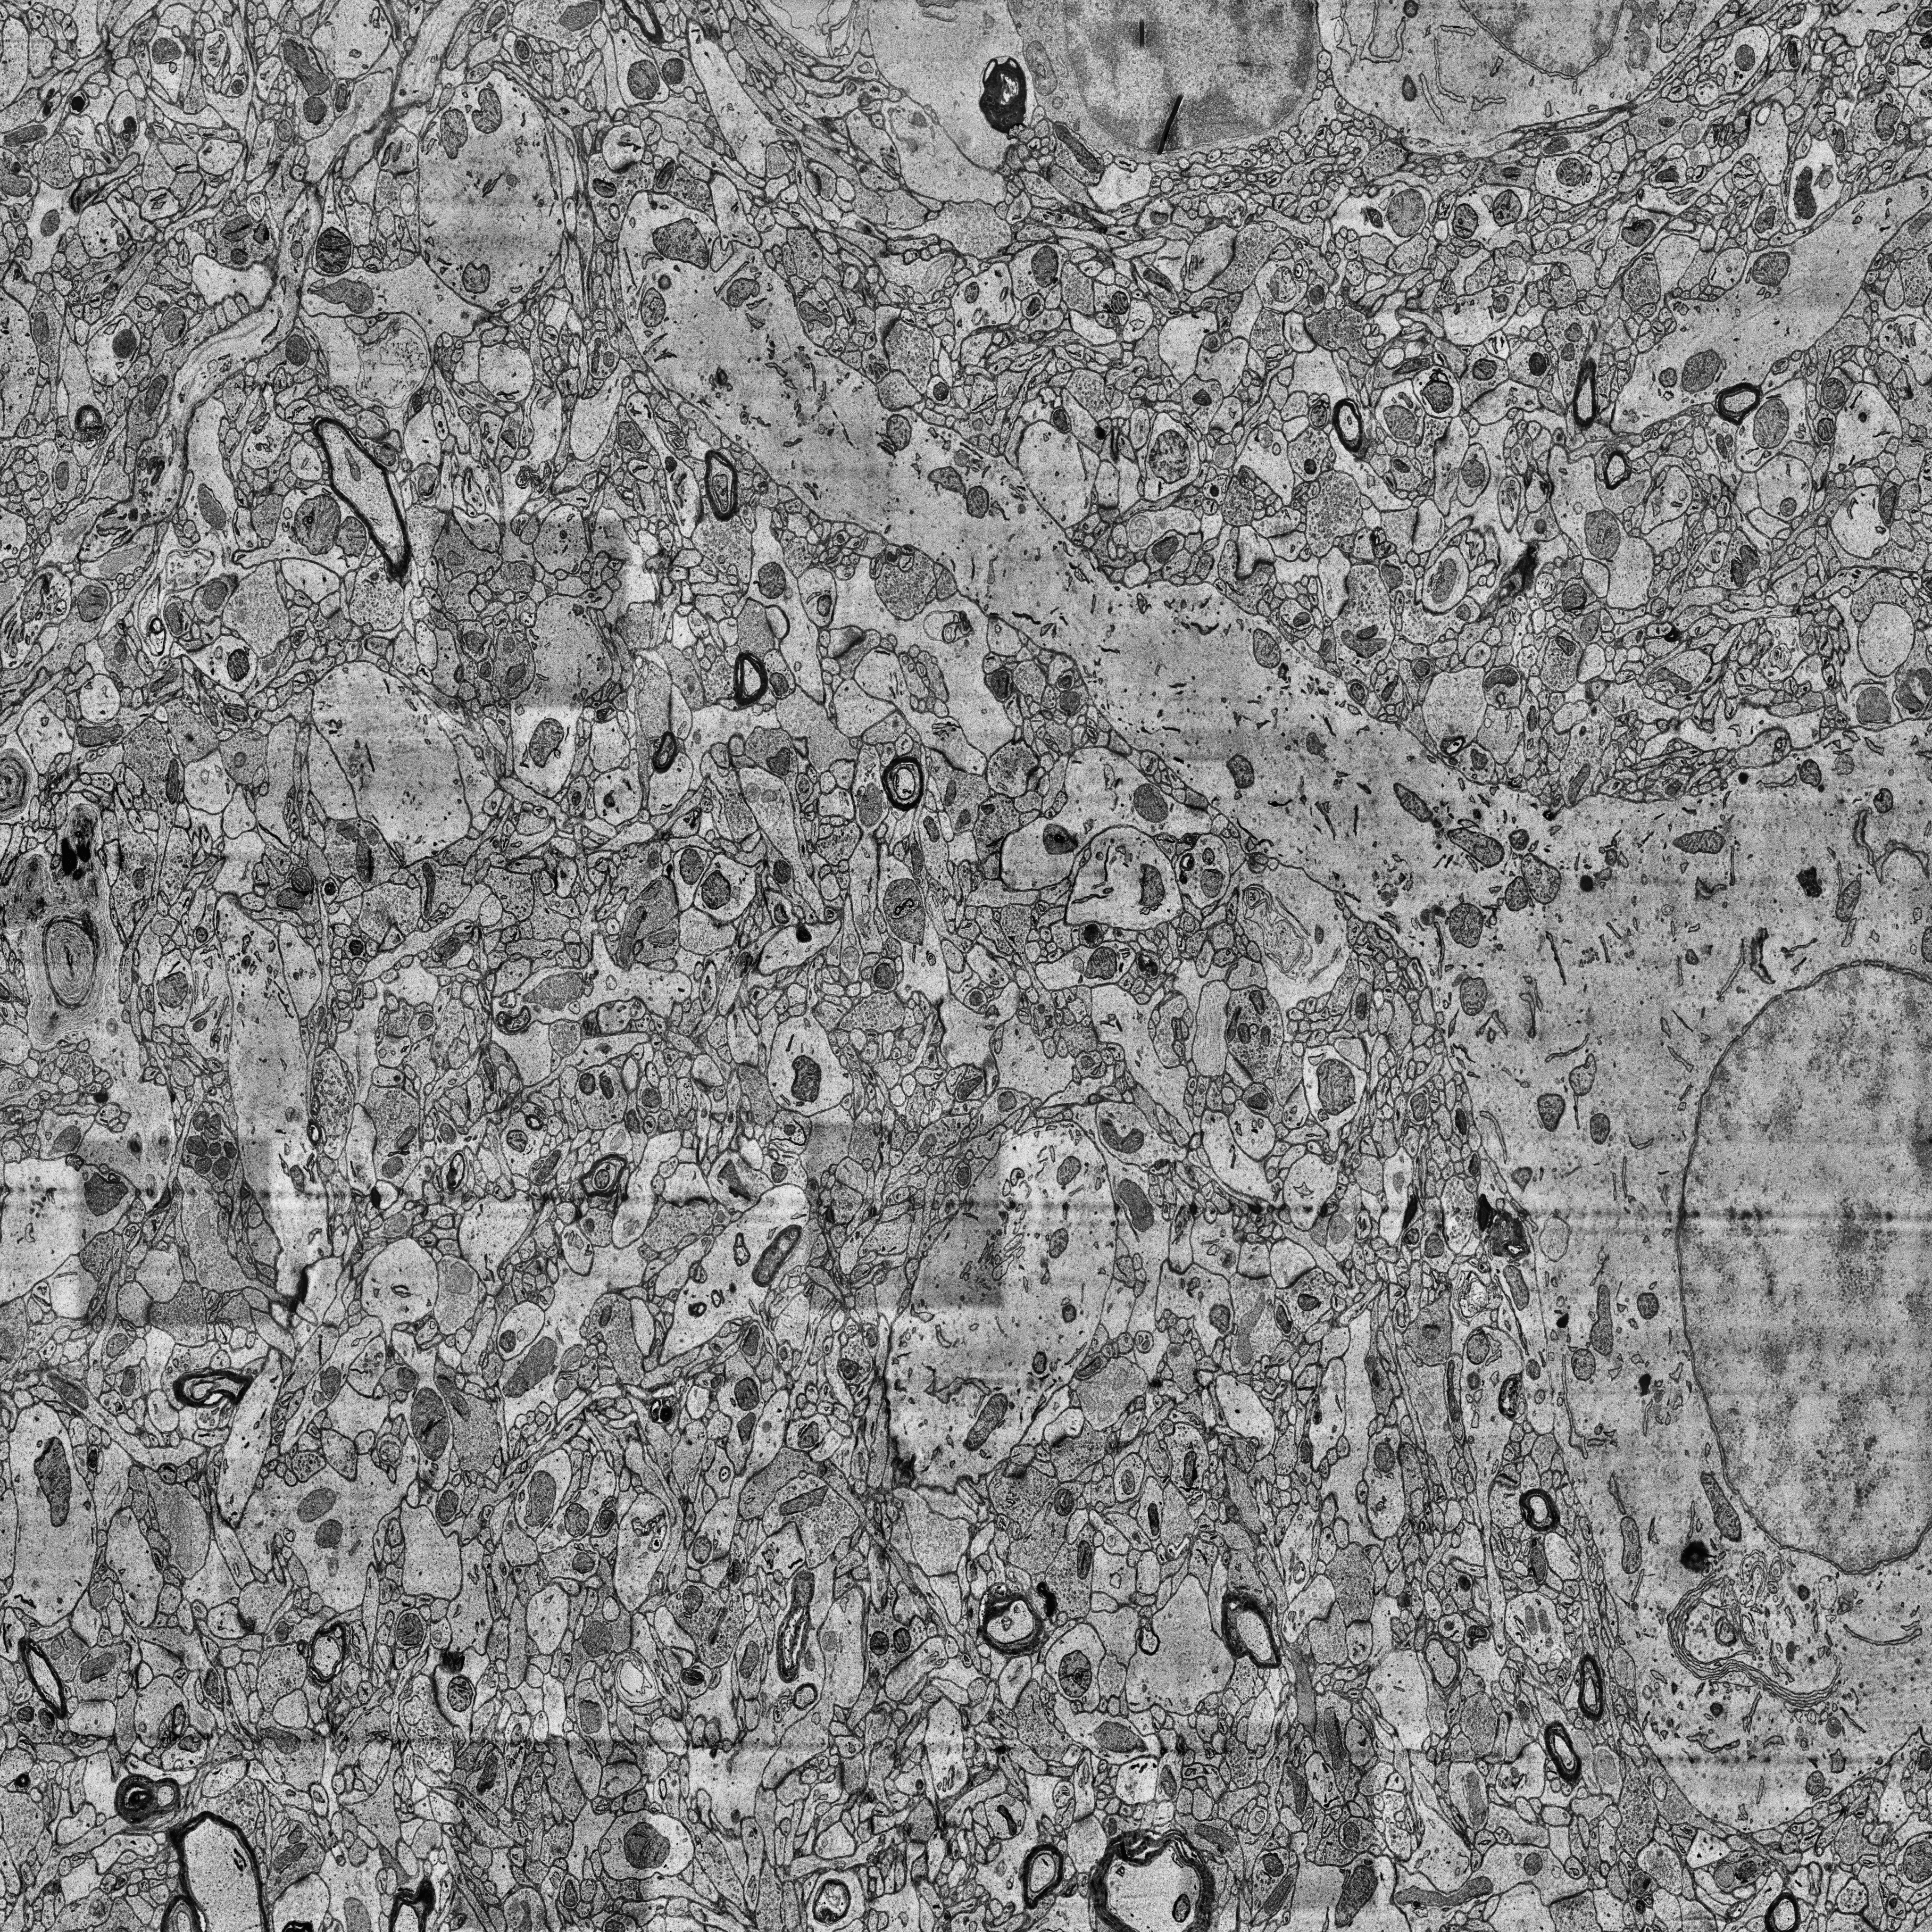
Electron microscopy slice of human cortex tissue
Slice depth (z): 251
Mitochondria instances in slice: 441